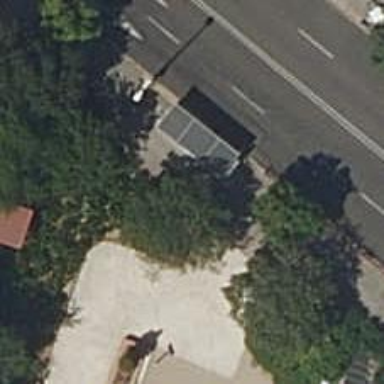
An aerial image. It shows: Bus stop with shelter. It is platform for public transport.